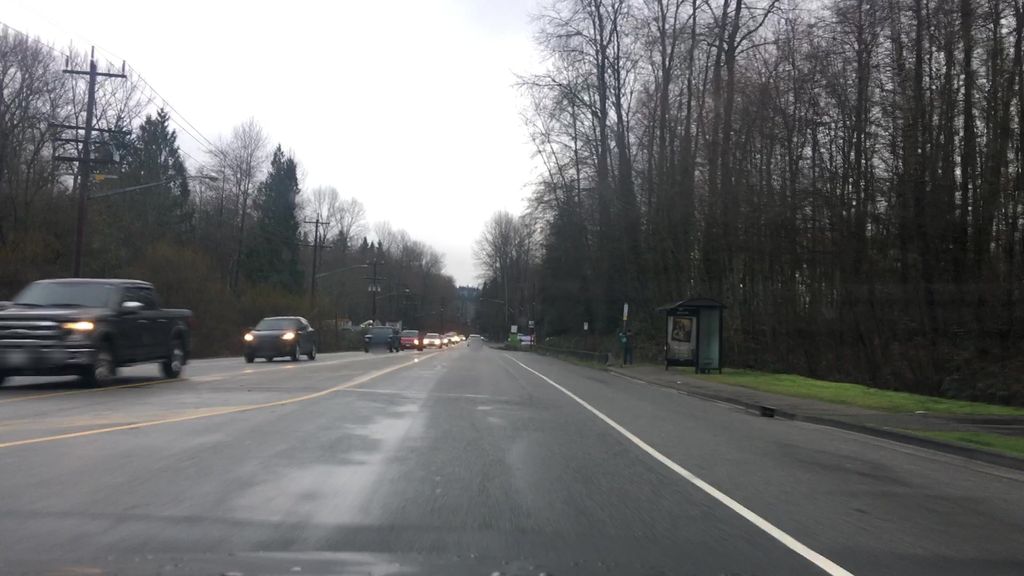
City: vancouver